This time-frequency spectrogram was computed from a bearing vibration snapshot; brighter regions carry more energy. Determine the bearing's health state. Answer with exactly one of: normal, inner_race, outer_race, ball.
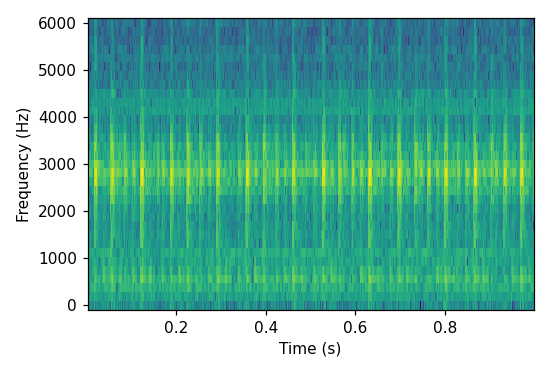
Answer: outer_race